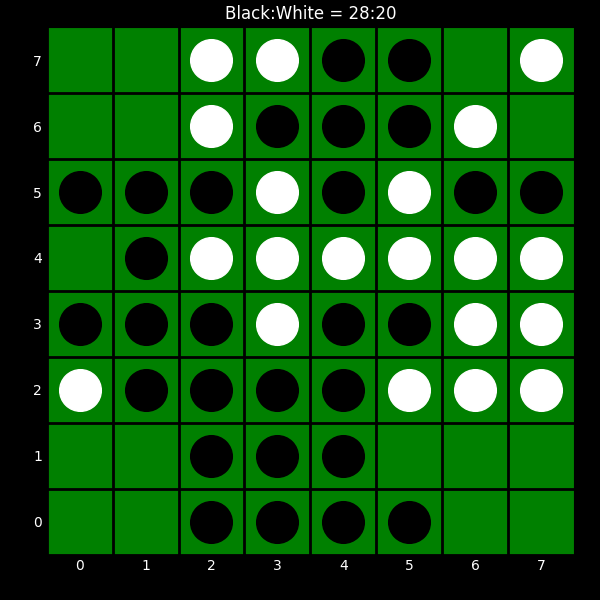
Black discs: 28
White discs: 20